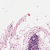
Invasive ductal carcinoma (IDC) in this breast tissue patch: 0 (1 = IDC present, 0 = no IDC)